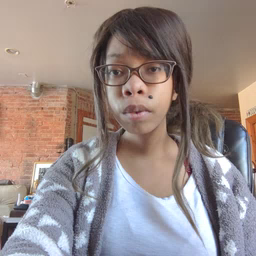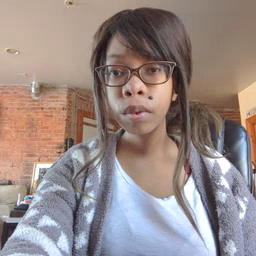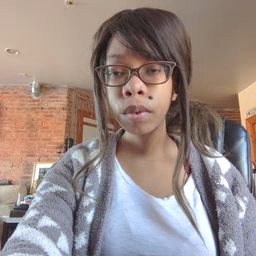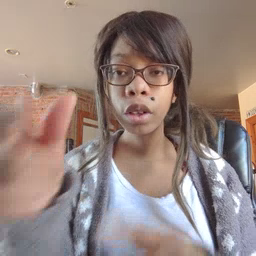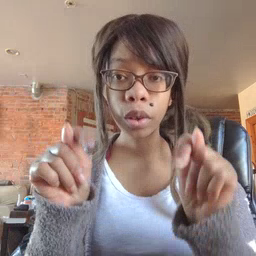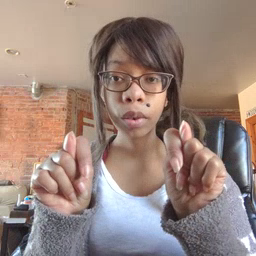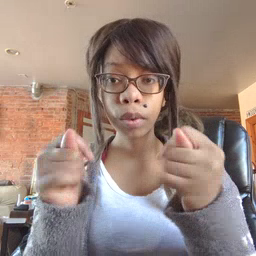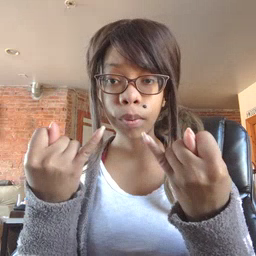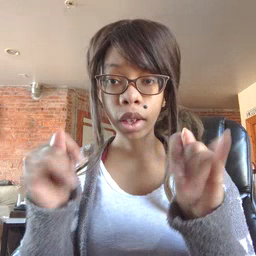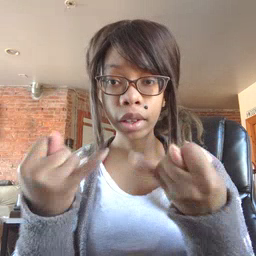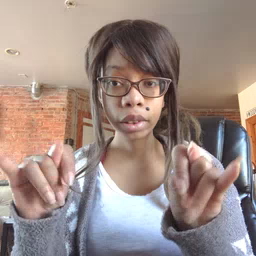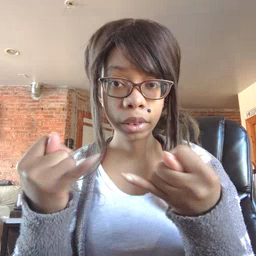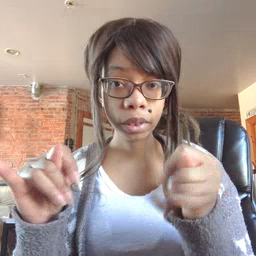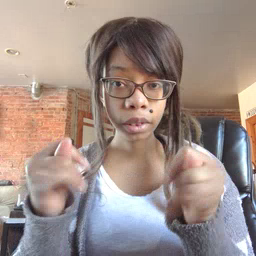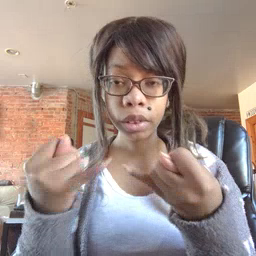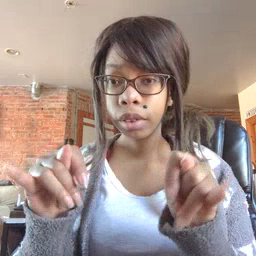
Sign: toy